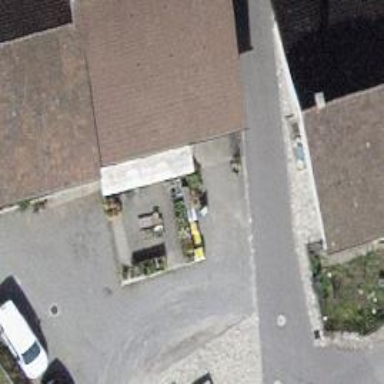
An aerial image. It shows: Farm shop.